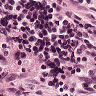
Metastatic tissue present: no